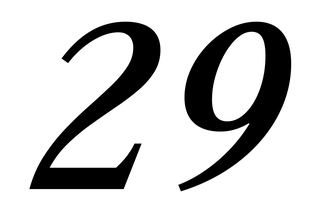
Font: LibreCaslonText-Italic_Medium_Italic